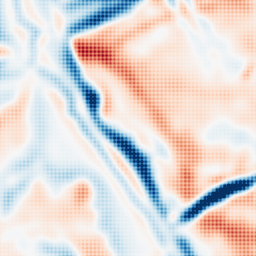
Category: multiscale
Decomposition family: dog
Decomposition parameters: sigma_low: 5
sigma_high: 5
Upsampling method: sinc_hamming
Upsampling parameters: scale: 8
kernel_size: 8
Upsampling scale: 8